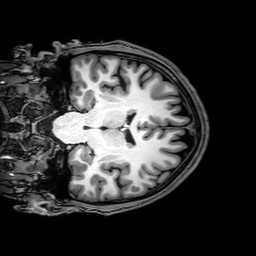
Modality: T1w
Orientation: coronal
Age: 20
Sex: male
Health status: healthy
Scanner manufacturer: philips
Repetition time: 0.008218 s
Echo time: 0.00378 s